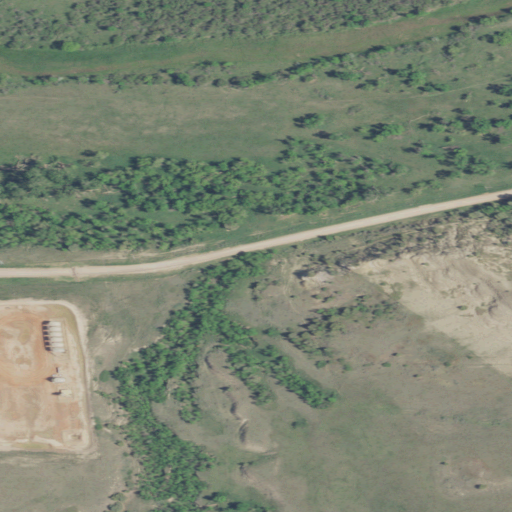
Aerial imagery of valley in Montana named Sheep Camp Coulee containing grassland, shrub, herbaceous wetlands, woody wetlands, medium intensity development, deciduous forest, low intensity development, open development, and high intensity development